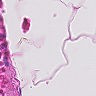
Metastatic tissue present: no